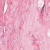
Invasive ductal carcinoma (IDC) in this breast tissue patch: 0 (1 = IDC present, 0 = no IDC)